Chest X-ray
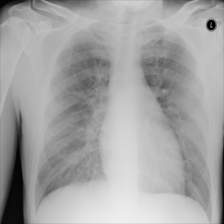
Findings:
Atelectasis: negative
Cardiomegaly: negative
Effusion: negative
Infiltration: positive
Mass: negative
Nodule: negative
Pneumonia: positive
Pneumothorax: negative
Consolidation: negative
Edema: negative
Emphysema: negative
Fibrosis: negative
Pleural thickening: negative
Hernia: negative